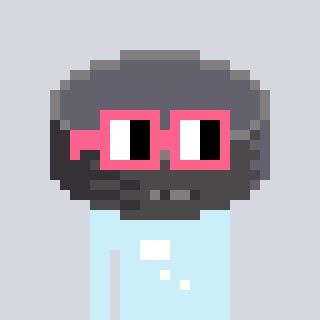
a pixel art character with square pink glasses, a hockey puck-shaped head and a cold-colored body on a cool background